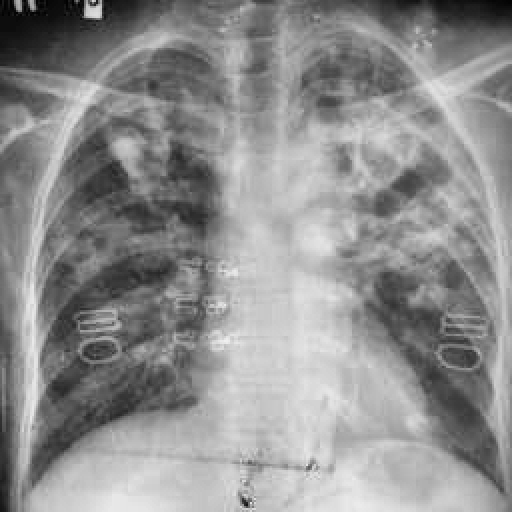
Finding: TUBERCULOSIS